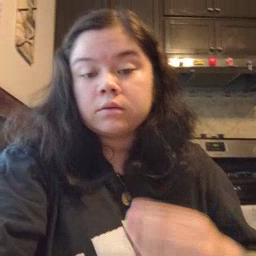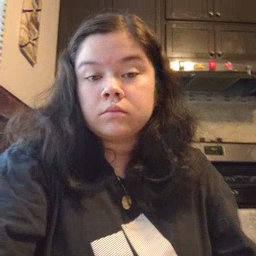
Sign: white